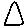
Label: triangle